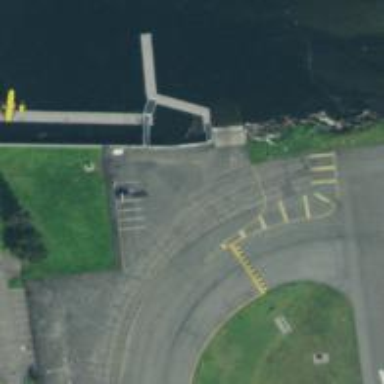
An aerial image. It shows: Footway pier with gangway bridge.